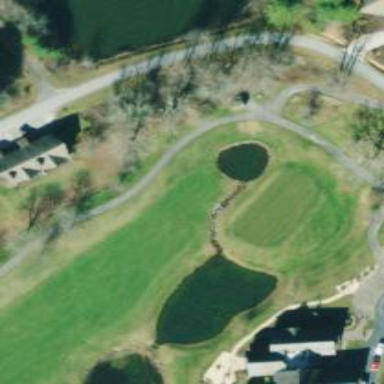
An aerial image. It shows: Path designated for golf carts.